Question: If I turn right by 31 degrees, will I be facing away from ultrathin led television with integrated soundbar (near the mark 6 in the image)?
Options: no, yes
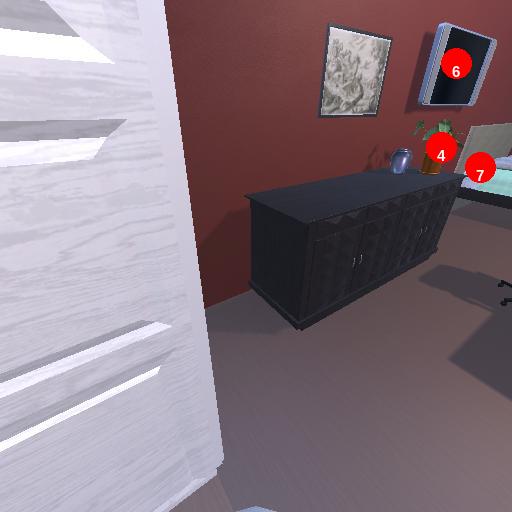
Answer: no